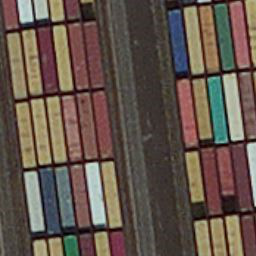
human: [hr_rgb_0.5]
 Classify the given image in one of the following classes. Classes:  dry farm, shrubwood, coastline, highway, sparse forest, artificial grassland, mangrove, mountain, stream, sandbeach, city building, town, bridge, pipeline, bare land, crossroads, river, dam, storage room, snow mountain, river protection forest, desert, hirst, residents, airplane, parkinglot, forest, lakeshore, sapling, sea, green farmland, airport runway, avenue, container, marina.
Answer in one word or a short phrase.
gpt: container